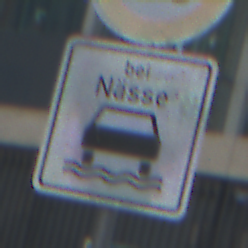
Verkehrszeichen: BeiNaesse
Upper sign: Geschwindigkeit60
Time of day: MorningAfternoon
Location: Outdoor (Urban)
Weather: PartlyCloudy
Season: NotSpecified
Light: Natural